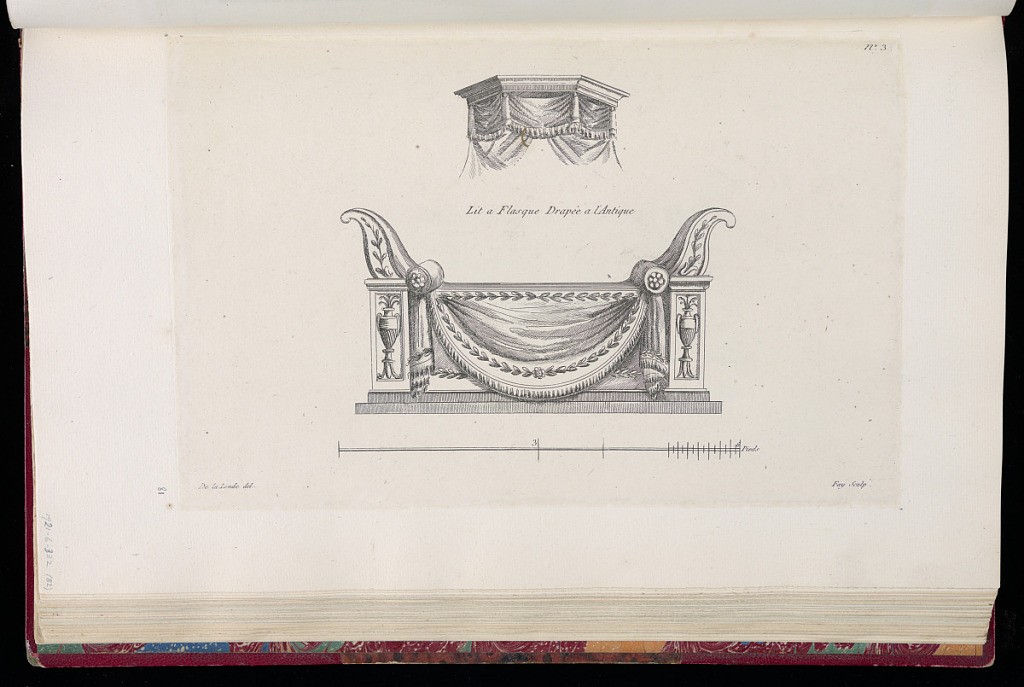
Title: Designs for Beds in the Style of Antiquity
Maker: Richard de Lalonde, French, active 1780–96
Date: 1780-1789
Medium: Etching on off-white laid paper
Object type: Print
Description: Design for a bed in the style of antiquity with a design for a canopy at top. The bed is decorated with ornament motifs including urns, branches, and rosettes. The plate is signed and numbered.